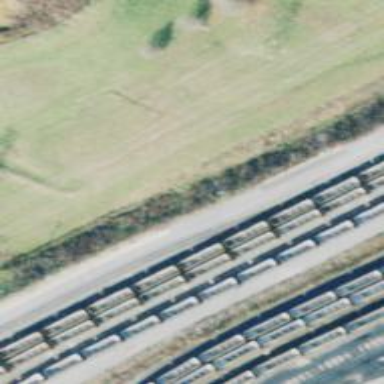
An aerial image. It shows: Rail spur service for freight transportation made of ash.